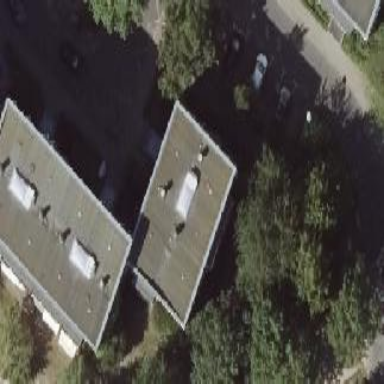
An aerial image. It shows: Flat-roofed apartment building.